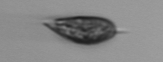
Label: Prorocentrum_triestinum